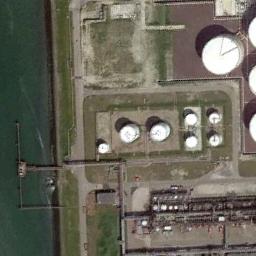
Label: storage_tank